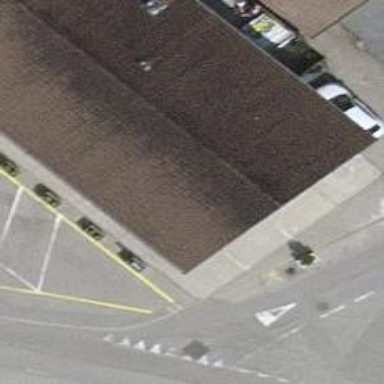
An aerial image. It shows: Café.